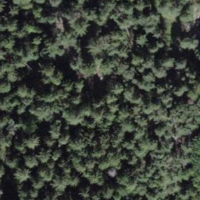
EUNIS habitat code: 43
Species observed at this site:
Platanthera bifolia
Periparus ater